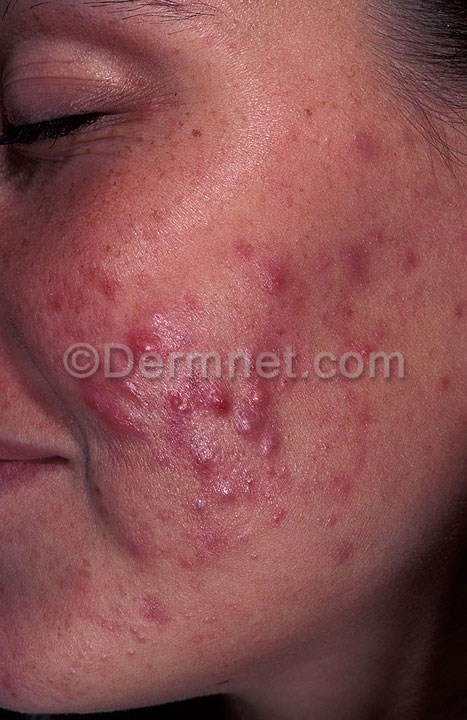
Disease: Acne and Rosacea Photos